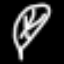
Label: leaf